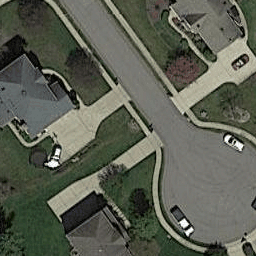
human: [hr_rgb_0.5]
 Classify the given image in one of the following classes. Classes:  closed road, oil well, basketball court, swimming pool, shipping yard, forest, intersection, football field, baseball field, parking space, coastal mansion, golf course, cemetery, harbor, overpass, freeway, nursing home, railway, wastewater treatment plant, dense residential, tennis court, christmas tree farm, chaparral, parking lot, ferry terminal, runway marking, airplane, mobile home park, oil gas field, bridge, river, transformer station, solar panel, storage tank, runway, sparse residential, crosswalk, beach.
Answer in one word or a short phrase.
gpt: closed road